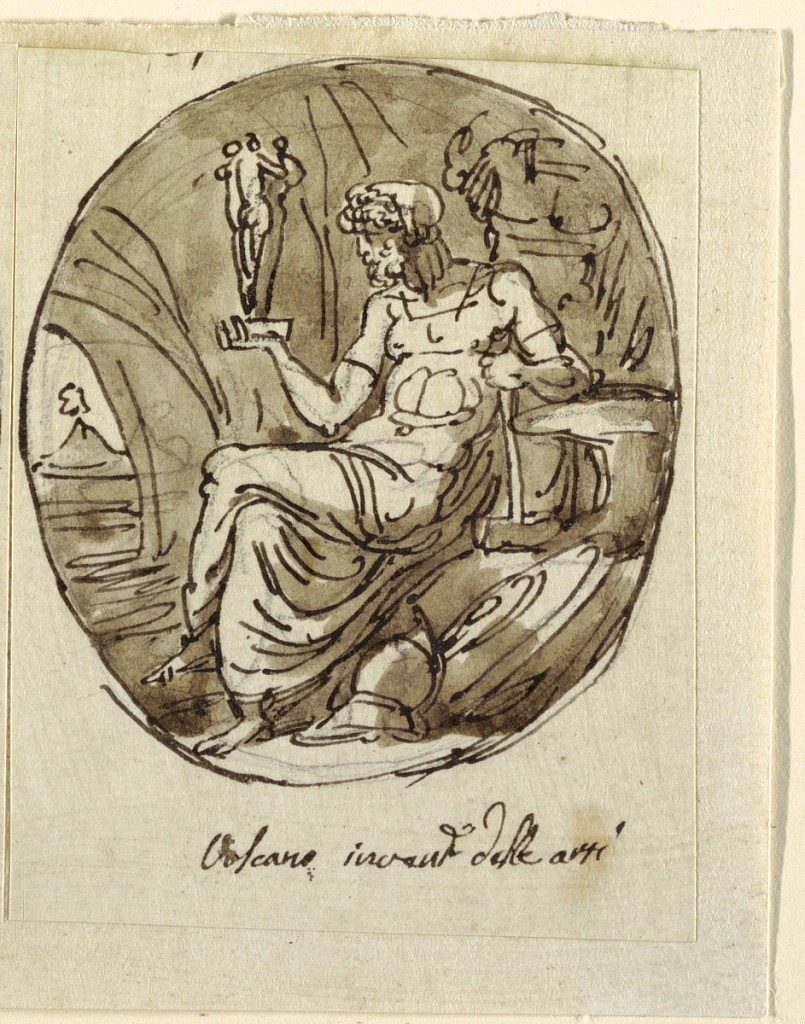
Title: Vulcan, Design for Vaulted Ceiling, Sala dei Legislatori, Palazzo Conti-Sinibaldi, Faenza
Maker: Felice Giani, Italian, 1758–1823
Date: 1787–1802
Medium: Pen and ink, brush and bistre wash over black chalk on rolled paper
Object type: Drawing
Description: Vulcan shown in profile, seated beside anvil toward left, inside cave. Right hand holds group of Three Graces, left hand holds hammer. Distant view of volcano. Inscribed inside oval: Volcano invent delle arti. Top left, perhaps part of "7."